Field crop: maize
Growth stage: 2
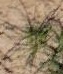
Species: salsola